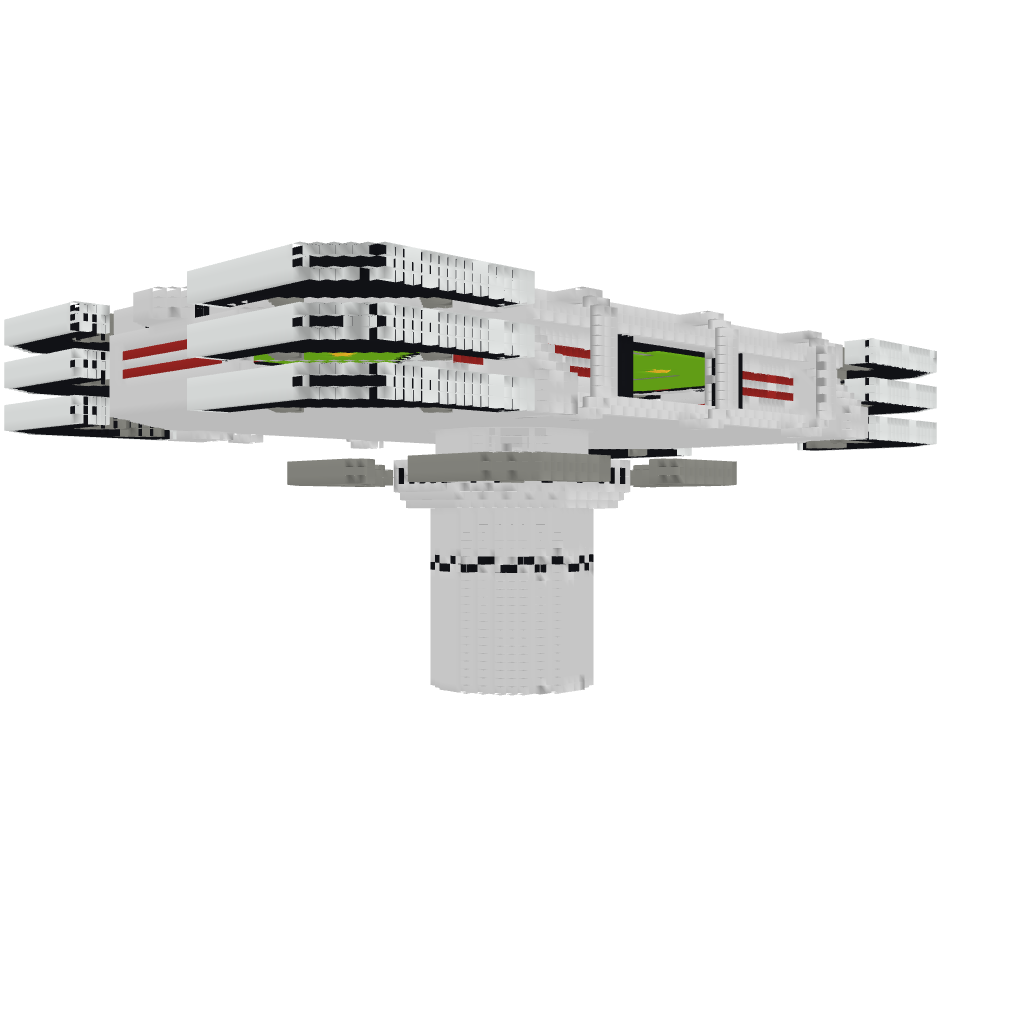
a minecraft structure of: Pokemon Stadium Super Smash Brawl